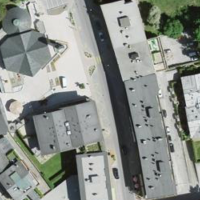
EUNIS habitat code: 54
Species observed at this site:
Eryngium alpinum
Tanacetum parthenium